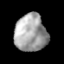
Tissue: lung
Cell type: Epithelial cells
Senescence score: 0.201
Nuclear area (px): 1170
Mean DAPI intensity: 164.009